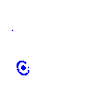
Particle: electron